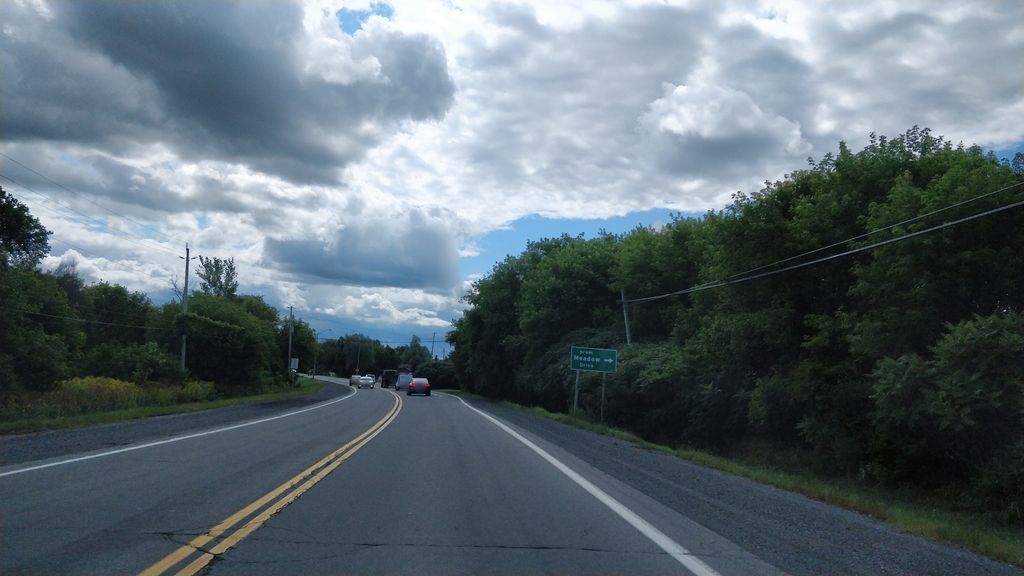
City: ottawa-gatineau